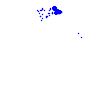
Particle: kaon